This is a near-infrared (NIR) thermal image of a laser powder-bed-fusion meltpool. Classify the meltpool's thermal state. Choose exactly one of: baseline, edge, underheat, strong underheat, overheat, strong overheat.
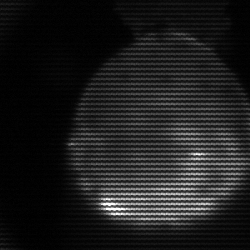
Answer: edge